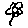
Label: flower